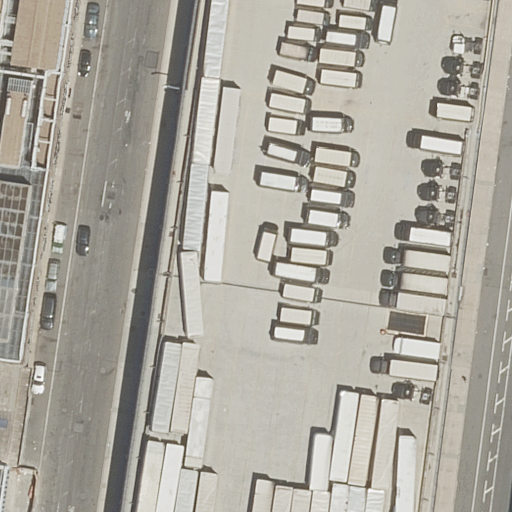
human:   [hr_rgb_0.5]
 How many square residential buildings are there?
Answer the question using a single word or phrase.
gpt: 0

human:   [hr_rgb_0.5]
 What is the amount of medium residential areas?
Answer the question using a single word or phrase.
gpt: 0

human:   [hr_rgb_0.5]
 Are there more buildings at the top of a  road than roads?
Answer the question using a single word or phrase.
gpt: no

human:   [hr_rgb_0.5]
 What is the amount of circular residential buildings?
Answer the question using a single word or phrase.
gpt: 0

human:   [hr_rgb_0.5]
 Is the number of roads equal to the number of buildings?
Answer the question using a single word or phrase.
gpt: no

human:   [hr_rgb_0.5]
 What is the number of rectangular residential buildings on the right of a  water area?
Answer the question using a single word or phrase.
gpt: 0

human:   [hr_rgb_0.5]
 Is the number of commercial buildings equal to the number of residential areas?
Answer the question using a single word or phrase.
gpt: no

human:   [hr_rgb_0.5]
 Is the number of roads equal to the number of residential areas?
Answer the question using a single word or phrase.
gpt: no

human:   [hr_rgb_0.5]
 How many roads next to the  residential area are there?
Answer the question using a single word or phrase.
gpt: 2

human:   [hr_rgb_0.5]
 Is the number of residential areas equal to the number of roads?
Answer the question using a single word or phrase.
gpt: no

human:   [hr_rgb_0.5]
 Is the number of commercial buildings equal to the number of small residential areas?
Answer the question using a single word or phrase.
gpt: yes

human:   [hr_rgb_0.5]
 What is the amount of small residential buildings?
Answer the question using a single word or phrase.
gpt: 0

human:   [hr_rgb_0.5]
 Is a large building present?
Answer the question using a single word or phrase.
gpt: yes

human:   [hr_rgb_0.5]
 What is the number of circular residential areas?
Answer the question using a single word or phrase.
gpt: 0

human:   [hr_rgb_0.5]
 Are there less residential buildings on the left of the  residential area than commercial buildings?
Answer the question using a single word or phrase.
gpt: no

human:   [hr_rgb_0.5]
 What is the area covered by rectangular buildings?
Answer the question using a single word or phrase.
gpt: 6645m2

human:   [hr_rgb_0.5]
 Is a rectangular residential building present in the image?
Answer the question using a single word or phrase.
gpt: yes

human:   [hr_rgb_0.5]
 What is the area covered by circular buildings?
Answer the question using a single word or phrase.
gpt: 0m2

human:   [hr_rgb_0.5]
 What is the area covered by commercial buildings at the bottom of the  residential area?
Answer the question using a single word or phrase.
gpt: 0m2

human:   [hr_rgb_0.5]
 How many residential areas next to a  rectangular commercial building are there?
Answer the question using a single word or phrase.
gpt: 0

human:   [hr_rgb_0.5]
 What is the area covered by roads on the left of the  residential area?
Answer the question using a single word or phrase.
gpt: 0m2

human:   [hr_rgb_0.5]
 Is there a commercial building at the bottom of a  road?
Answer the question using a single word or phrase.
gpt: no

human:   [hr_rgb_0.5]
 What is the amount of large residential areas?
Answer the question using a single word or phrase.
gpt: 1

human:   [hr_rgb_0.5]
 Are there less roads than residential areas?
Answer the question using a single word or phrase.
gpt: no

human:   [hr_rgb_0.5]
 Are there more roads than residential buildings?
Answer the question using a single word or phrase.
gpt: no

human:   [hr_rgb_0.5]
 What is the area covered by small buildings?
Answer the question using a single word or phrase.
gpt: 0m2

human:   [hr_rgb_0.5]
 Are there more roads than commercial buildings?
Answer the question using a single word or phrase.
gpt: yes

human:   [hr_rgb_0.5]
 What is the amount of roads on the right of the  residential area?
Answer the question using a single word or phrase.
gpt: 1

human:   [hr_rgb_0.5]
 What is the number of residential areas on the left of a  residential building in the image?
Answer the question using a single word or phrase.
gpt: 0

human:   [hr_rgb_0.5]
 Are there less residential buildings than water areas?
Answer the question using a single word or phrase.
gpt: no

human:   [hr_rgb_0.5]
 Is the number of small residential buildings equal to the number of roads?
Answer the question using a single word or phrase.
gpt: no

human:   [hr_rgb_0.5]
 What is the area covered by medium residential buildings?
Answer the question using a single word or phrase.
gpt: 0m2

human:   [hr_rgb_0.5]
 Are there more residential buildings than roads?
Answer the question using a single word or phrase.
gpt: yes

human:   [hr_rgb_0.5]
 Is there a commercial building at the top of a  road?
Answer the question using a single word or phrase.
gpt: no

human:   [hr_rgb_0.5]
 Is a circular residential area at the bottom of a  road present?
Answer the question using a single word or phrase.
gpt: no

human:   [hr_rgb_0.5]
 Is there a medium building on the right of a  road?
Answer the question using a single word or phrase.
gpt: no